Interaction volume radius: 5 \u00c5
Interaction volume height: 20 \u00c5
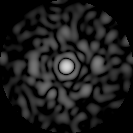
Disorder parameter: 0.8638